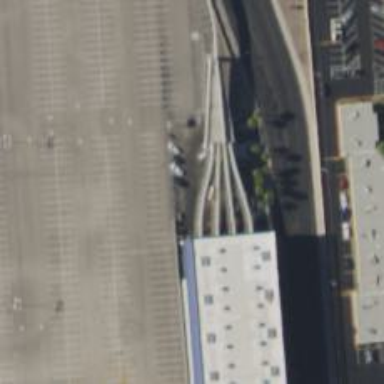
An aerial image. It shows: Monorail railway viaduct in service yard.